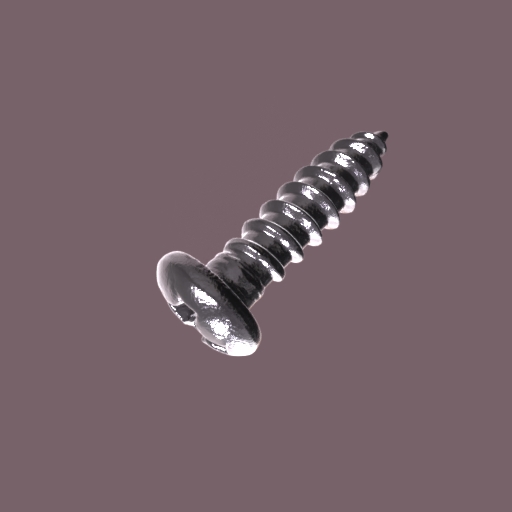
Label: screw